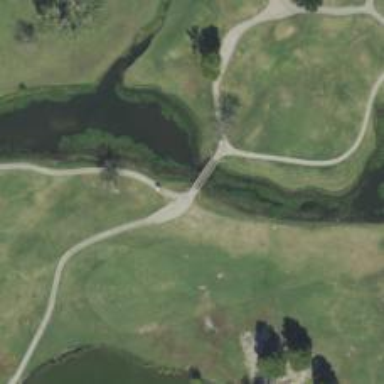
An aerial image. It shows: Path for both roads and golfers.